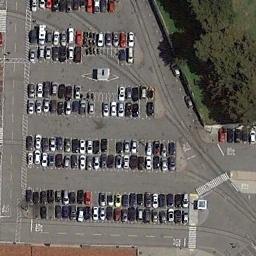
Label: parking_lot